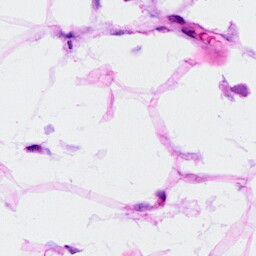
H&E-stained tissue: Breast